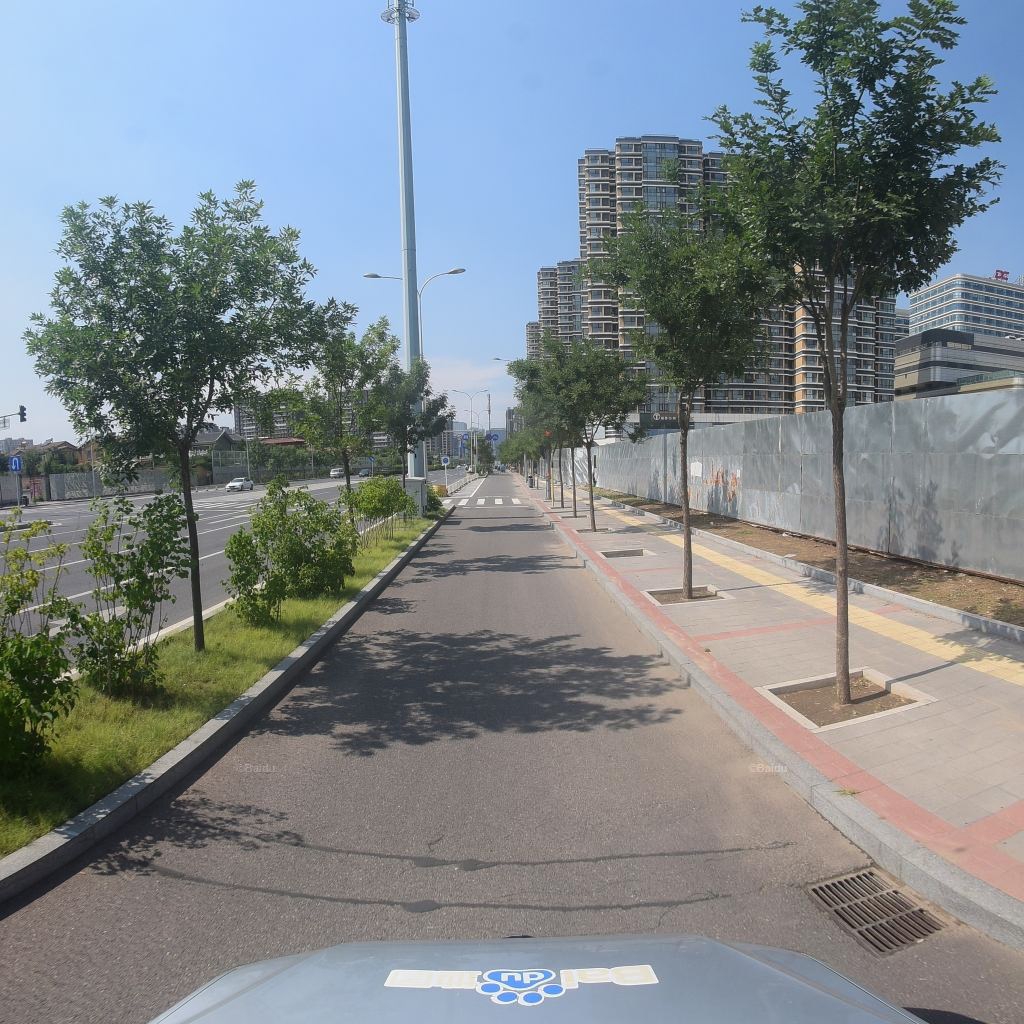
Region: Fengtai
Road damage annotations: transverse patch, transverse patch